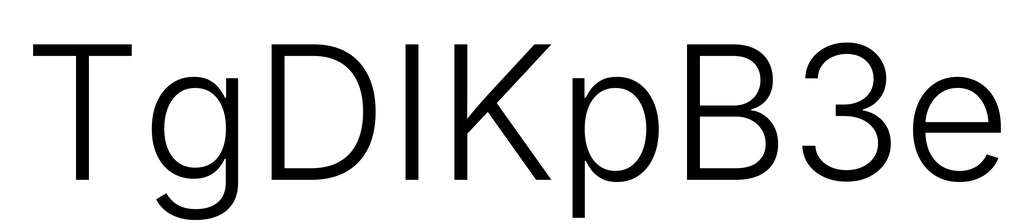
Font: Inter_Light